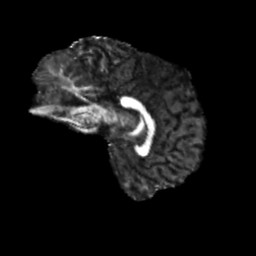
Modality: FA
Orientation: sagittal
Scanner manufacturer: siemens
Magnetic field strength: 3 T
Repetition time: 4 s
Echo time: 0.0594 s